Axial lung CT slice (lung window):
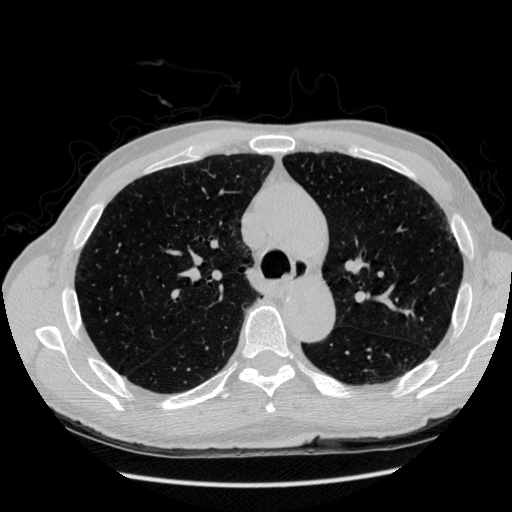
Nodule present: no